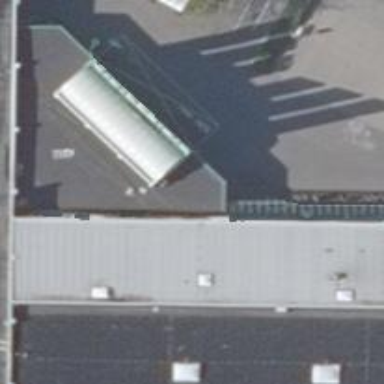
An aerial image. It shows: View of roof of building.